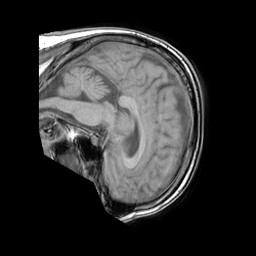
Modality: T1w
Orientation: sagittal
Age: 66
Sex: male
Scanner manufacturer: philips
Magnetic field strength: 1.5 T
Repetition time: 0.1849 s
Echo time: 0.001845 s